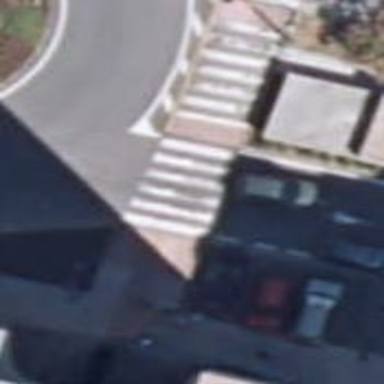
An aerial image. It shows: Marked road crossing.